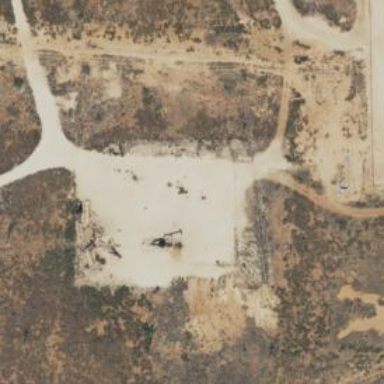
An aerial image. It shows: Petroleum well that is man-made.